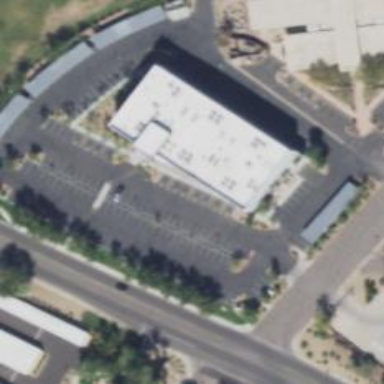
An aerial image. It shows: Healthcare clinic.